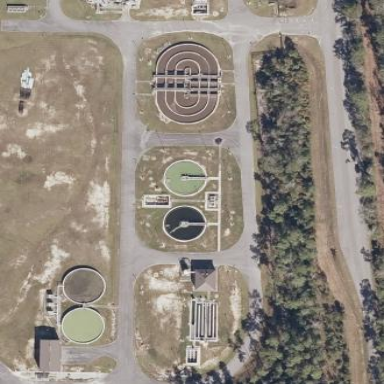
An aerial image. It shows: Wastewater plant.